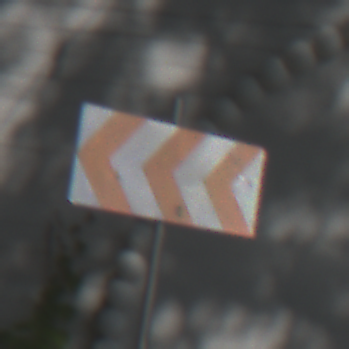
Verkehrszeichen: RichtungstafelnInKurvenGrossRechts
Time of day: Midday
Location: Outdoor (Suburban)
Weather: Clear
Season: NotSpecified
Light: Natural